Question: What are the three panes about line 103 trying to tell me? It looks like a bug to me, because line 103 does not contain the text indicated. The letters "seem" to be letters I typed while coding, in reverse order.

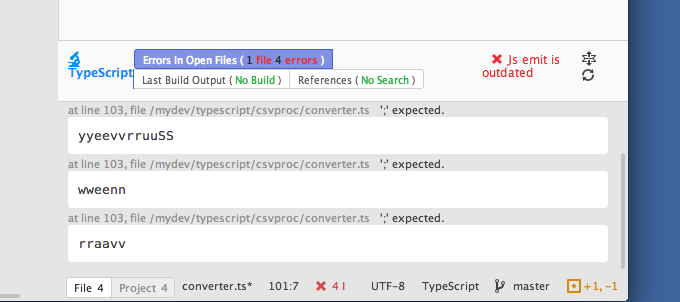
Answer: > In this case, what are those three panes "supposed" to be displaying
Verbose versions : "errors in open typescript files" "last build output errors" "find references results"